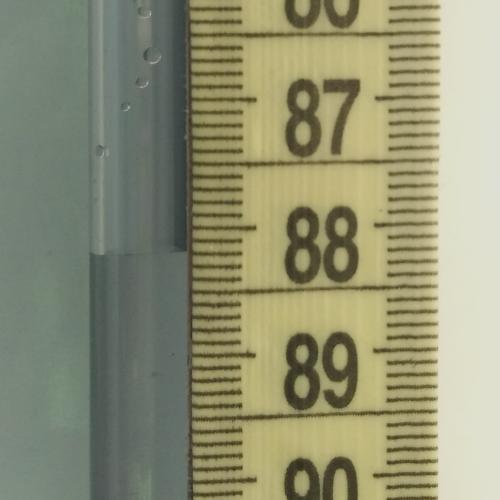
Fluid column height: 88.2 cm